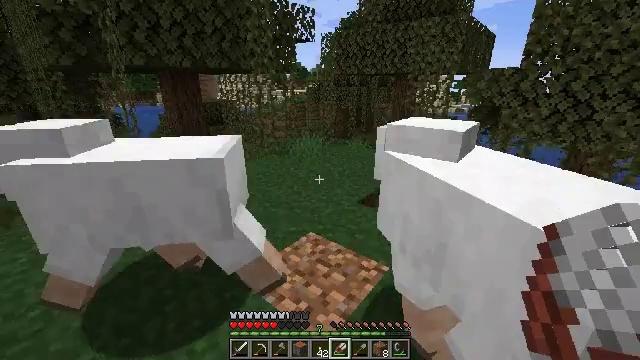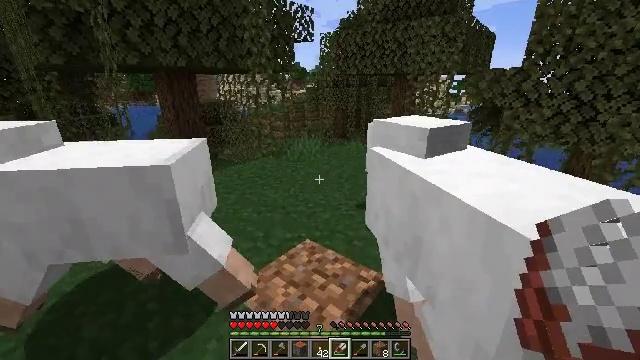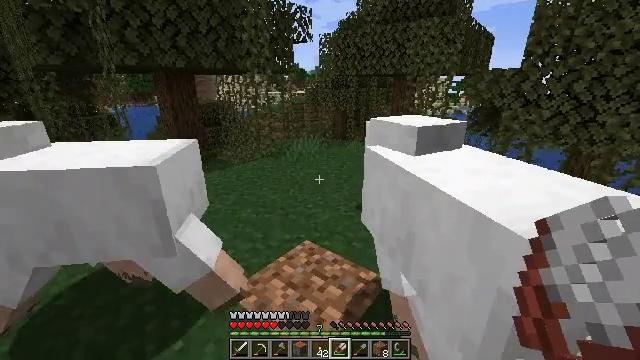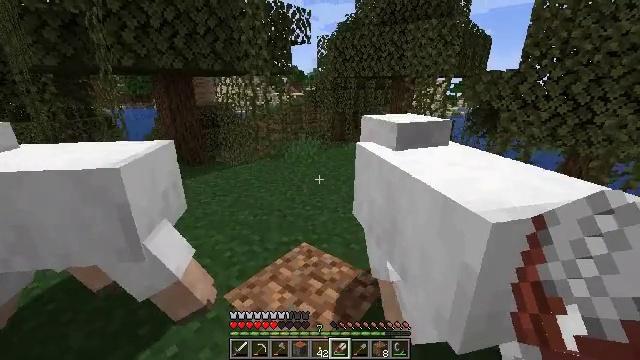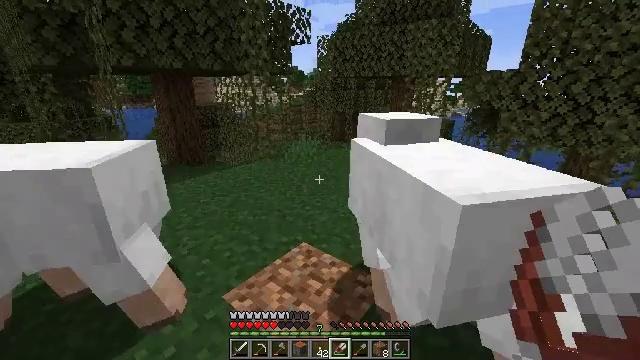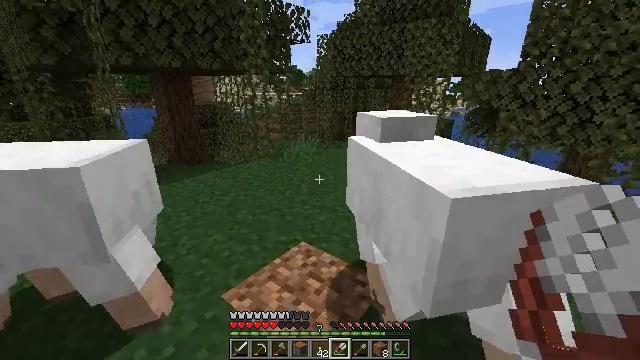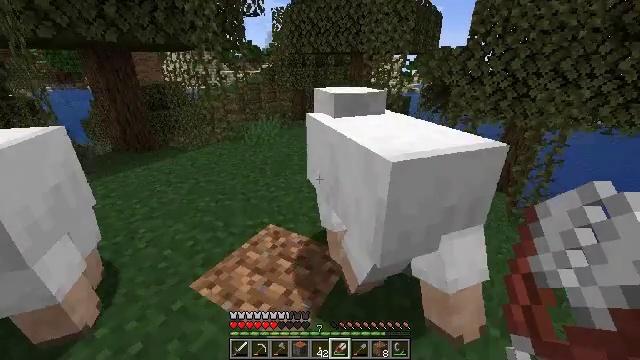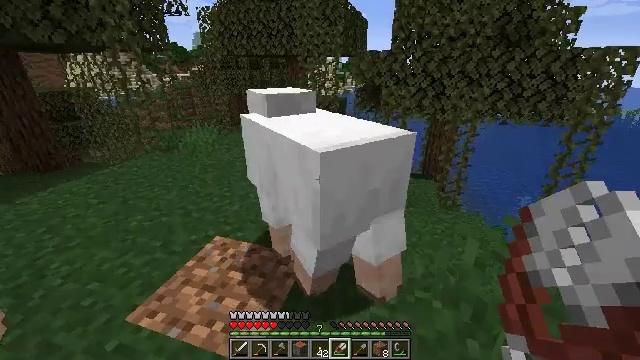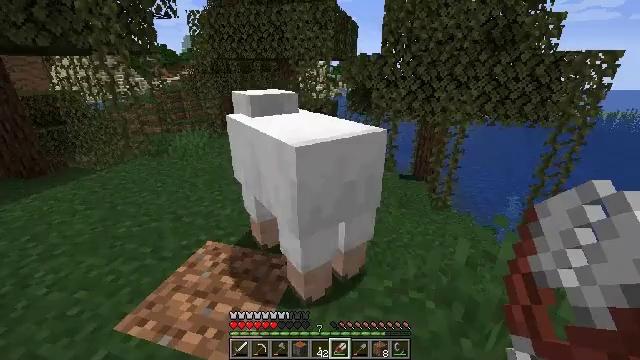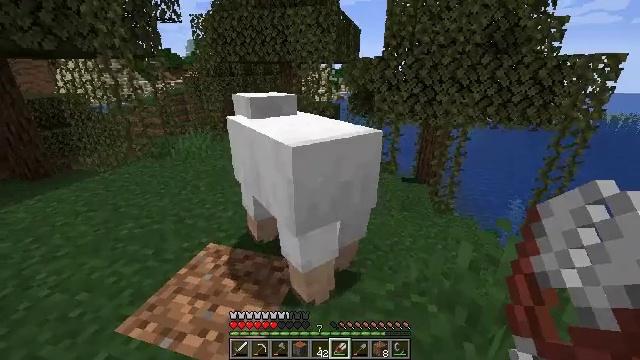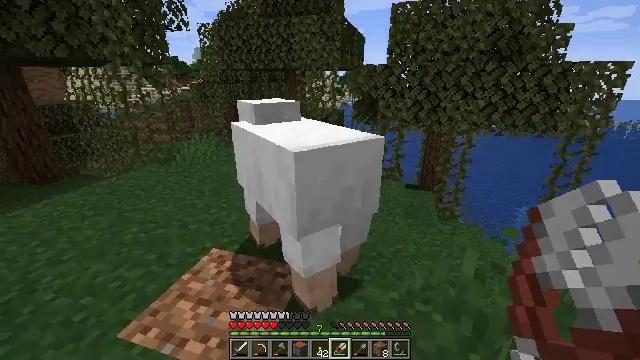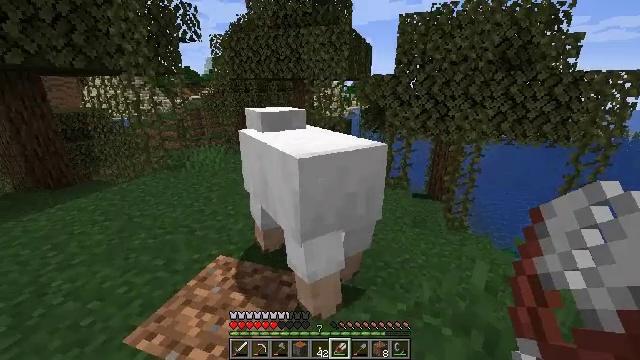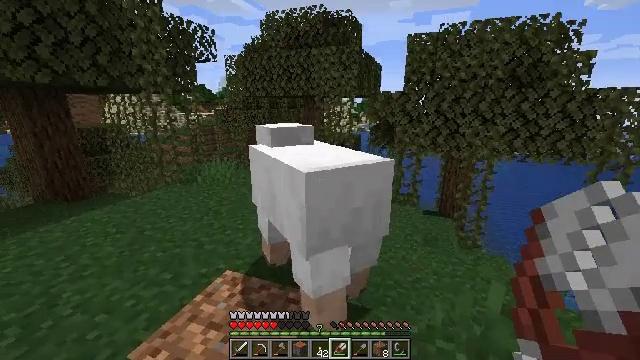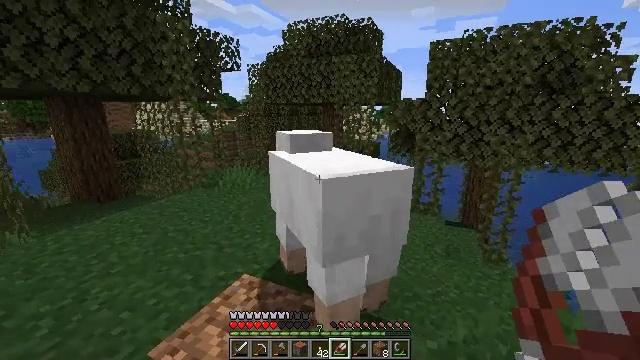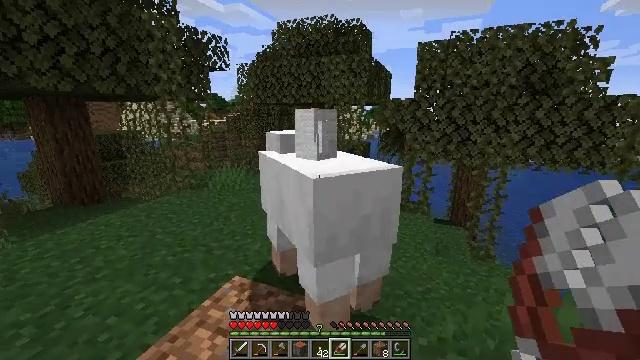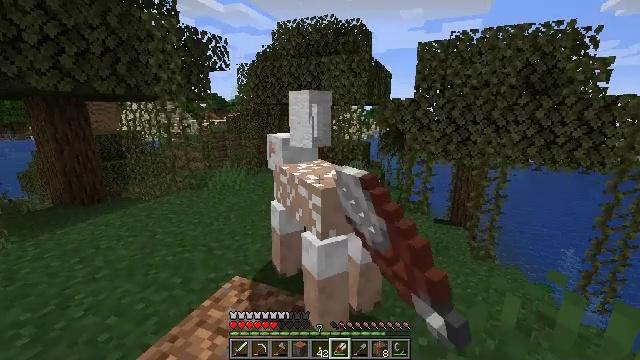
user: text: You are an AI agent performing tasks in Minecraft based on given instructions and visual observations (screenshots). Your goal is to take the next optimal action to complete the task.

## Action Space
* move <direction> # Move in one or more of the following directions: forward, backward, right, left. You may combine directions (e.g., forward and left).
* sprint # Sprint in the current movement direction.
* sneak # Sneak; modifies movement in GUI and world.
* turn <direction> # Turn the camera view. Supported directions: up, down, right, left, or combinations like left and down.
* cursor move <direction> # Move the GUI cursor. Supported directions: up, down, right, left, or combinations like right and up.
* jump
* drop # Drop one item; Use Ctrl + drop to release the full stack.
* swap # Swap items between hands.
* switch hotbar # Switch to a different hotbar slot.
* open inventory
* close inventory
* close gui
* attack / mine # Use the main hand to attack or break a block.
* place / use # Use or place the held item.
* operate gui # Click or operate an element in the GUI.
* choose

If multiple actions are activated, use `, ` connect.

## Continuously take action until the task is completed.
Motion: motion action
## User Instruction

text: Remove shears from the inventory.
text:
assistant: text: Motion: use / place
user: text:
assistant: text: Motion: no_op
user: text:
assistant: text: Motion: no_op
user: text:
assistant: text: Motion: no_op
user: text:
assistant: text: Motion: no_op
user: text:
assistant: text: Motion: turn right and down
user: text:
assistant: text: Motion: turn right
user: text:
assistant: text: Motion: turn right
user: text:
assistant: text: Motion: use / place
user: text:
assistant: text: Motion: turn up, use / place
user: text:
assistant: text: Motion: turn left and up, use / place
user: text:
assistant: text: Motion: turn left and up, use / place
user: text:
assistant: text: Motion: turn left and up
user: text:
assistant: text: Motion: turn right
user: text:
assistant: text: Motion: no_op
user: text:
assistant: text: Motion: no_op
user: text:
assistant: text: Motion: no_op
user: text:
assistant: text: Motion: no_op
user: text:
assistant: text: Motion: turn up
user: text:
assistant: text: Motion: turn left and up
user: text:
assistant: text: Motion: turn left
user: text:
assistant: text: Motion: turn left and down
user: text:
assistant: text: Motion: move forward, turn left and down
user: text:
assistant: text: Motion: move forward, turn left and down
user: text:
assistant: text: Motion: move forward, turn left
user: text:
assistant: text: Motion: move forward
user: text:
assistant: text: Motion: move forward
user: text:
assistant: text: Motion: move forward
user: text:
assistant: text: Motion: move forward
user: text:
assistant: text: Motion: move forward, turn left